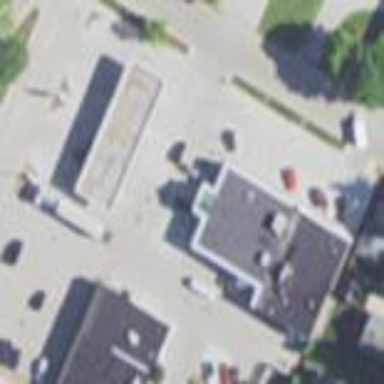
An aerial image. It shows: Fuel station.